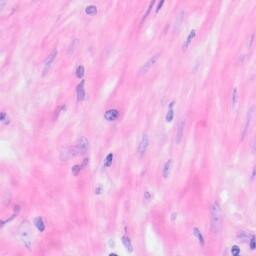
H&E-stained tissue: Kidney